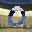
Label: 0